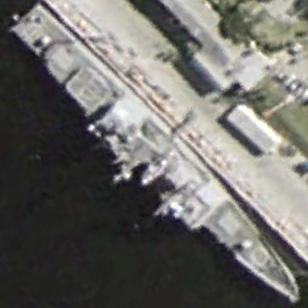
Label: cruiser